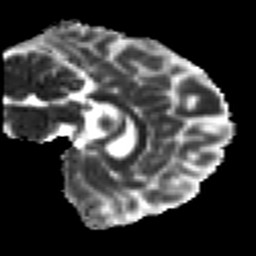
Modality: MD
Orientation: sagittal
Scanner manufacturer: siemens
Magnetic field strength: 3 T
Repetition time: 7.8 s
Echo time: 0.09 s